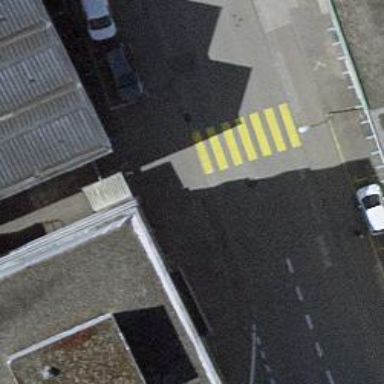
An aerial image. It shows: Uncontrolled zebra crossing on the road.